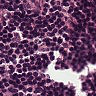
Metastatic tissue present: no